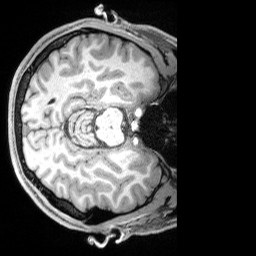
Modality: T1w
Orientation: axial
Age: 25
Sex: male
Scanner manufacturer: siemens
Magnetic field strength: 3 T
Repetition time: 2.17 s
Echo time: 0.00169 s